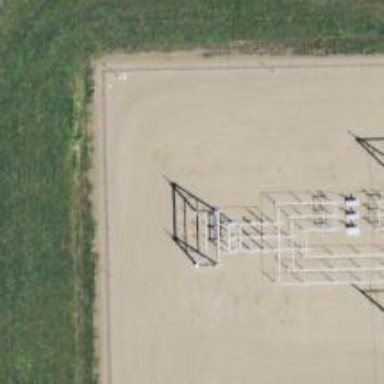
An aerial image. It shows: Switch used for power control.